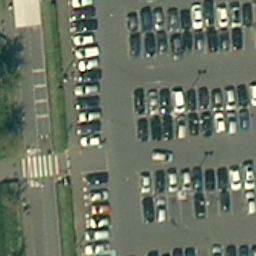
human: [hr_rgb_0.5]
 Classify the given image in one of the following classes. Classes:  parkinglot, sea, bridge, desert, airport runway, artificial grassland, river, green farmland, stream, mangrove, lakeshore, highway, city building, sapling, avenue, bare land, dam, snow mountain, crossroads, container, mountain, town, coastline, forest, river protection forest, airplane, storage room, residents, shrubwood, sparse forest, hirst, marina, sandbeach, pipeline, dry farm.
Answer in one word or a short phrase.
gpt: parkinglot